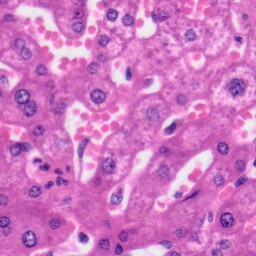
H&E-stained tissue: Liver